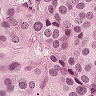
Metastatic tissue present: yes